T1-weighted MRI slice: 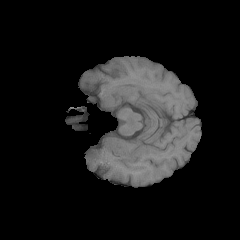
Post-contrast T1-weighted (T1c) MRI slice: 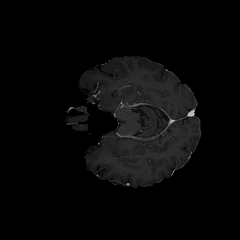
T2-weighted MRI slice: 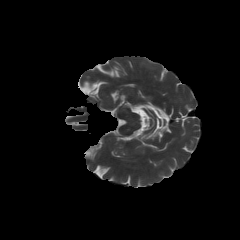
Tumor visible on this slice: no